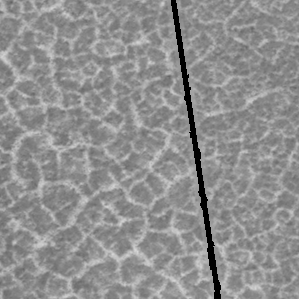
Label: frost